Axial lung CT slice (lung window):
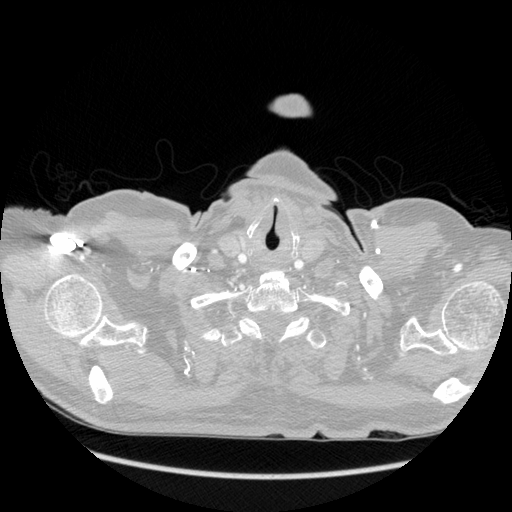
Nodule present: no